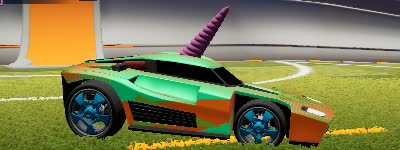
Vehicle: breakout